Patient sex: M
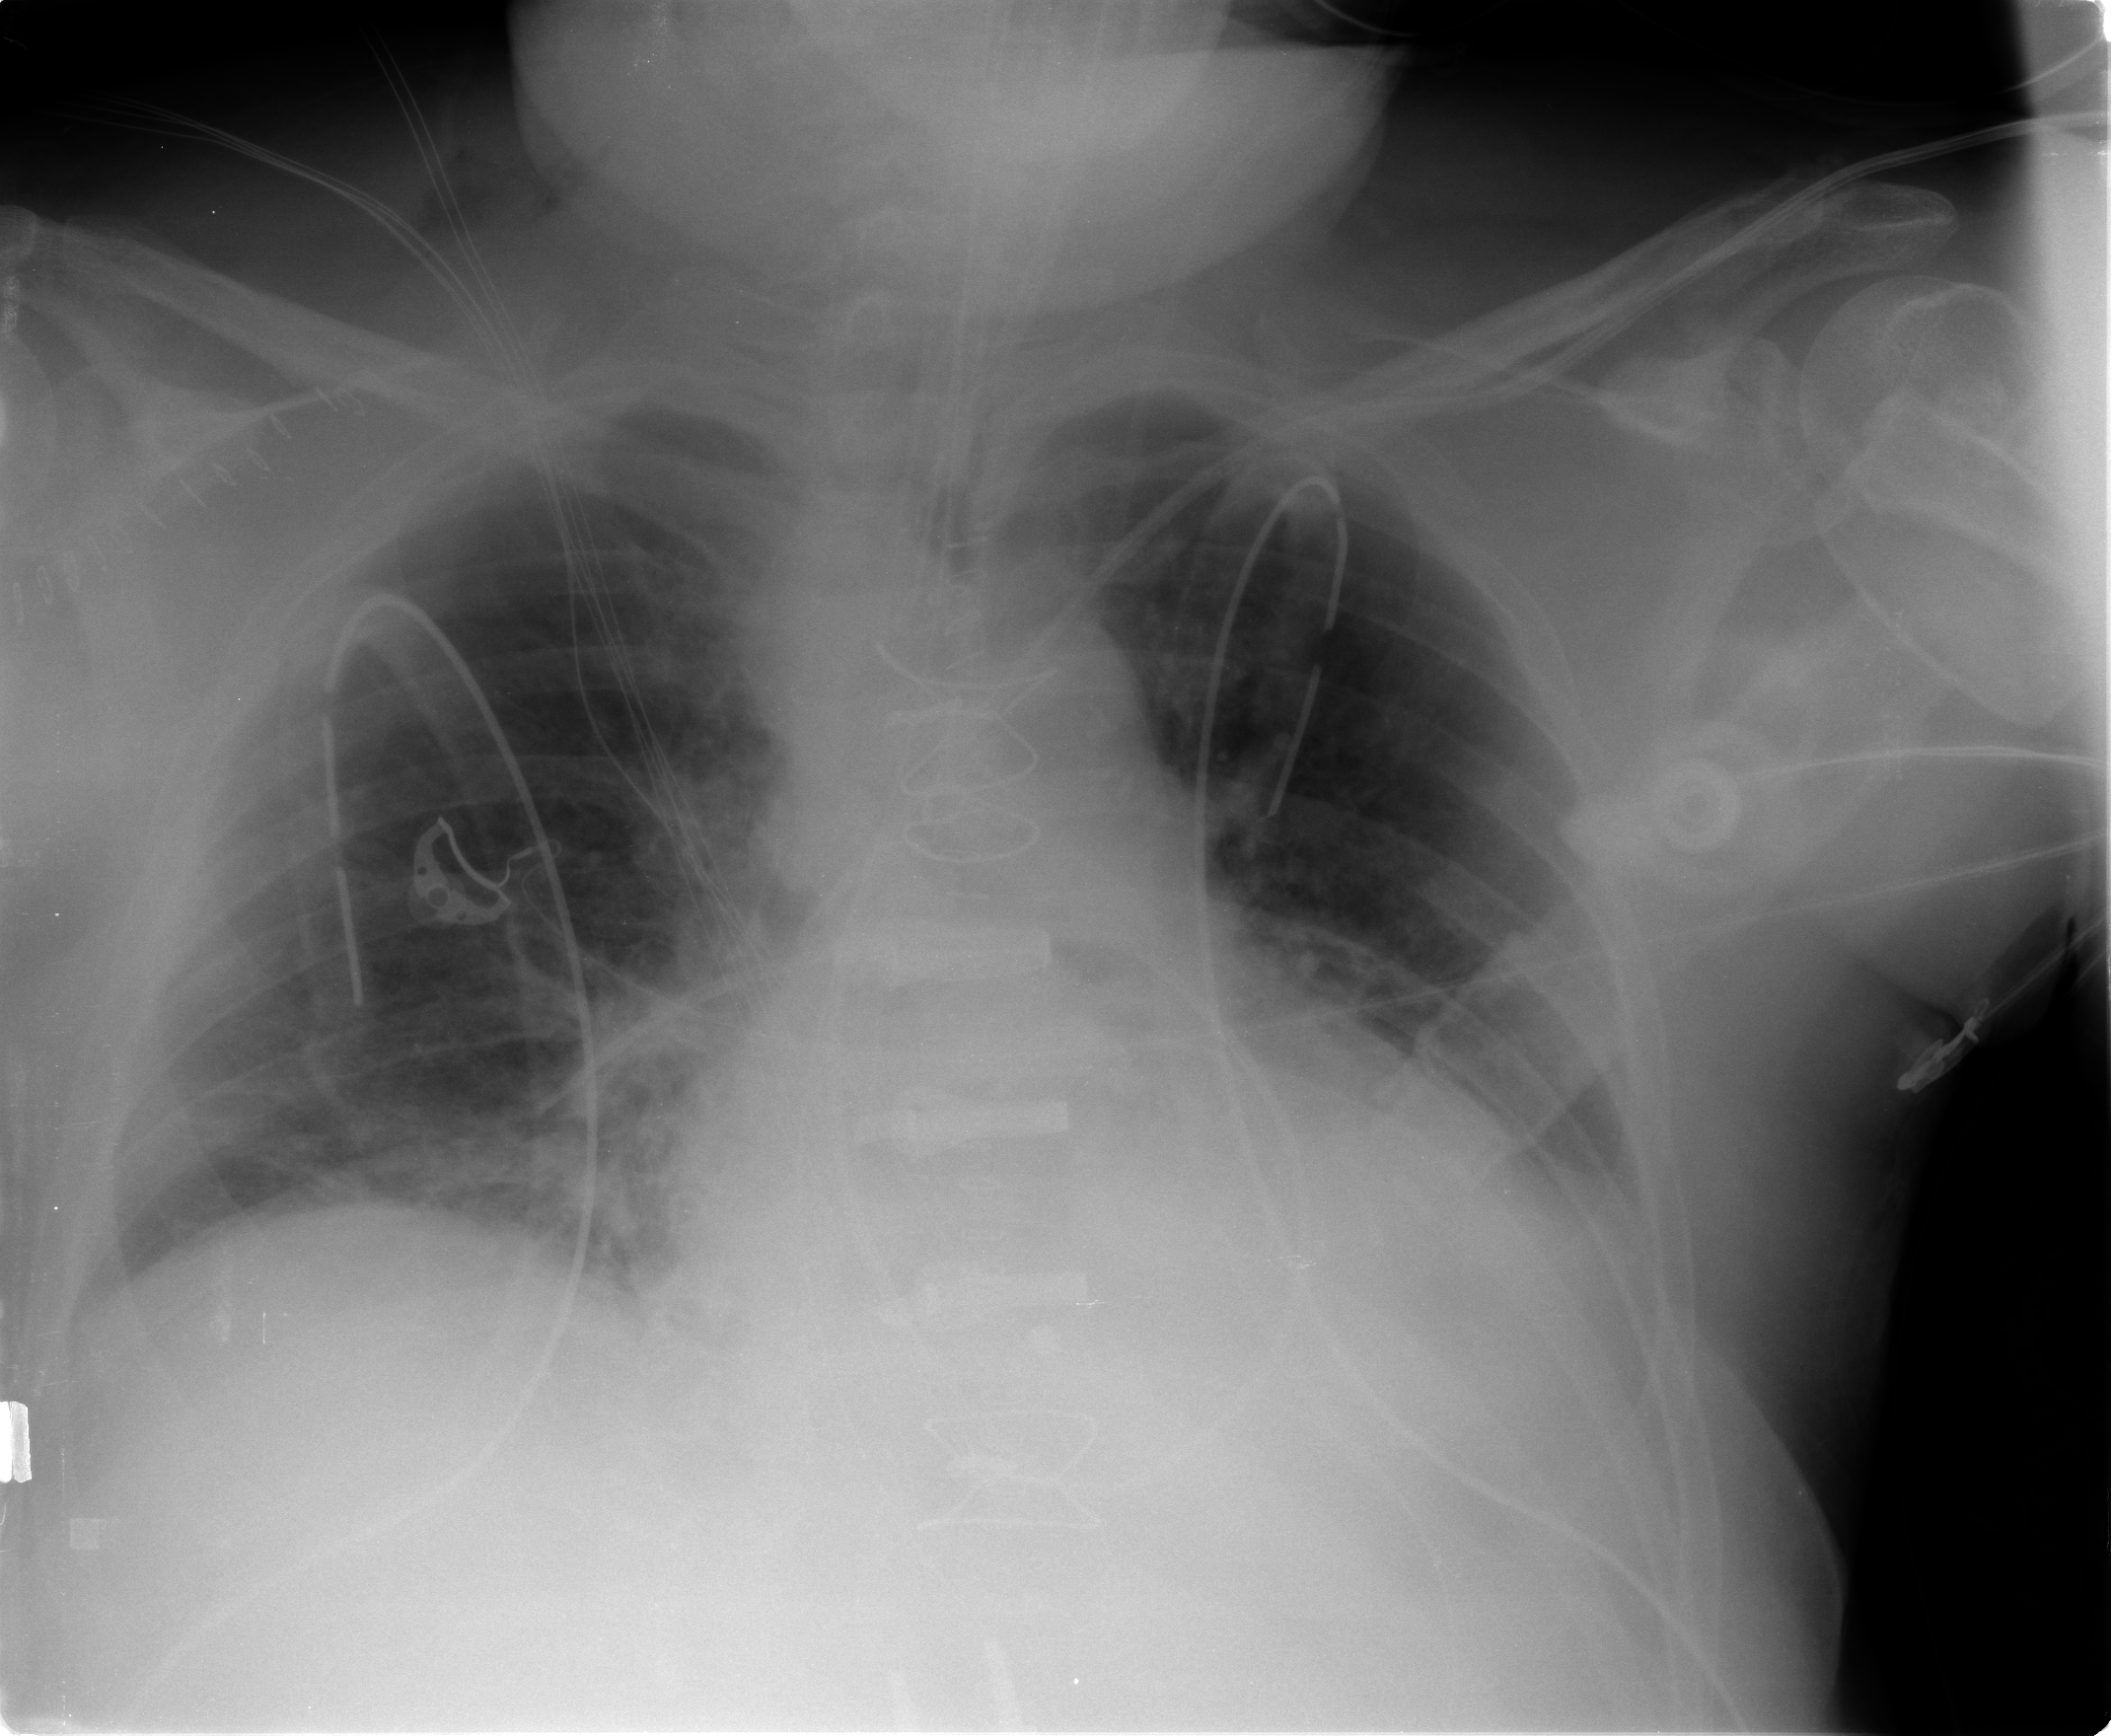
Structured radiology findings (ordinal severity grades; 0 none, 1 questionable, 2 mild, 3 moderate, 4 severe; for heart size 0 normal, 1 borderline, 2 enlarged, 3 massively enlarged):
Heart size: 0
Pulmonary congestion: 1
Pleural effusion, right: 1
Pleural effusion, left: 2
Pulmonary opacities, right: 0
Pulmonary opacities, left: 0
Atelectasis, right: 2
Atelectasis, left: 2